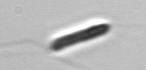
Label: Chrysochromulina